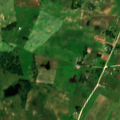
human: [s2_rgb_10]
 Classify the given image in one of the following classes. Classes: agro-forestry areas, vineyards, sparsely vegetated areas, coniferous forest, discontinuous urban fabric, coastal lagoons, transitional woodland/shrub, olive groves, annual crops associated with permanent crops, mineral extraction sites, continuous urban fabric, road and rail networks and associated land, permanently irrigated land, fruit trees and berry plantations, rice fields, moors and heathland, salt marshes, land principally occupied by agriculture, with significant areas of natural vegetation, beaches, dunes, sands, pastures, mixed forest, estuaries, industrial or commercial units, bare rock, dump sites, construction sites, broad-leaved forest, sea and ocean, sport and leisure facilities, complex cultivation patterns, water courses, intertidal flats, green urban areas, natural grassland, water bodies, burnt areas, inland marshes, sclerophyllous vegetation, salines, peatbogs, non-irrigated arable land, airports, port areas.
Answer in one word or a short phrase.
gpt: non-irrigated arable land, pastures, complex cultivation patterns, land principally occupied by agriculture, with significant areas of natural vegetation